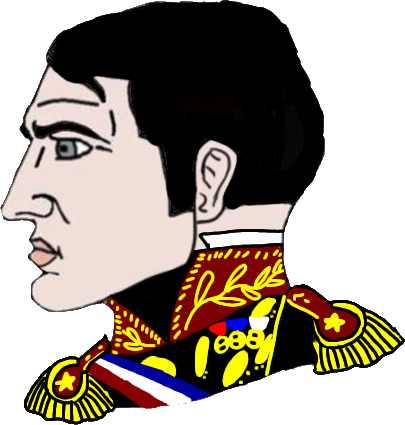
Label: 4_Yes_Chad